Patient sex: F
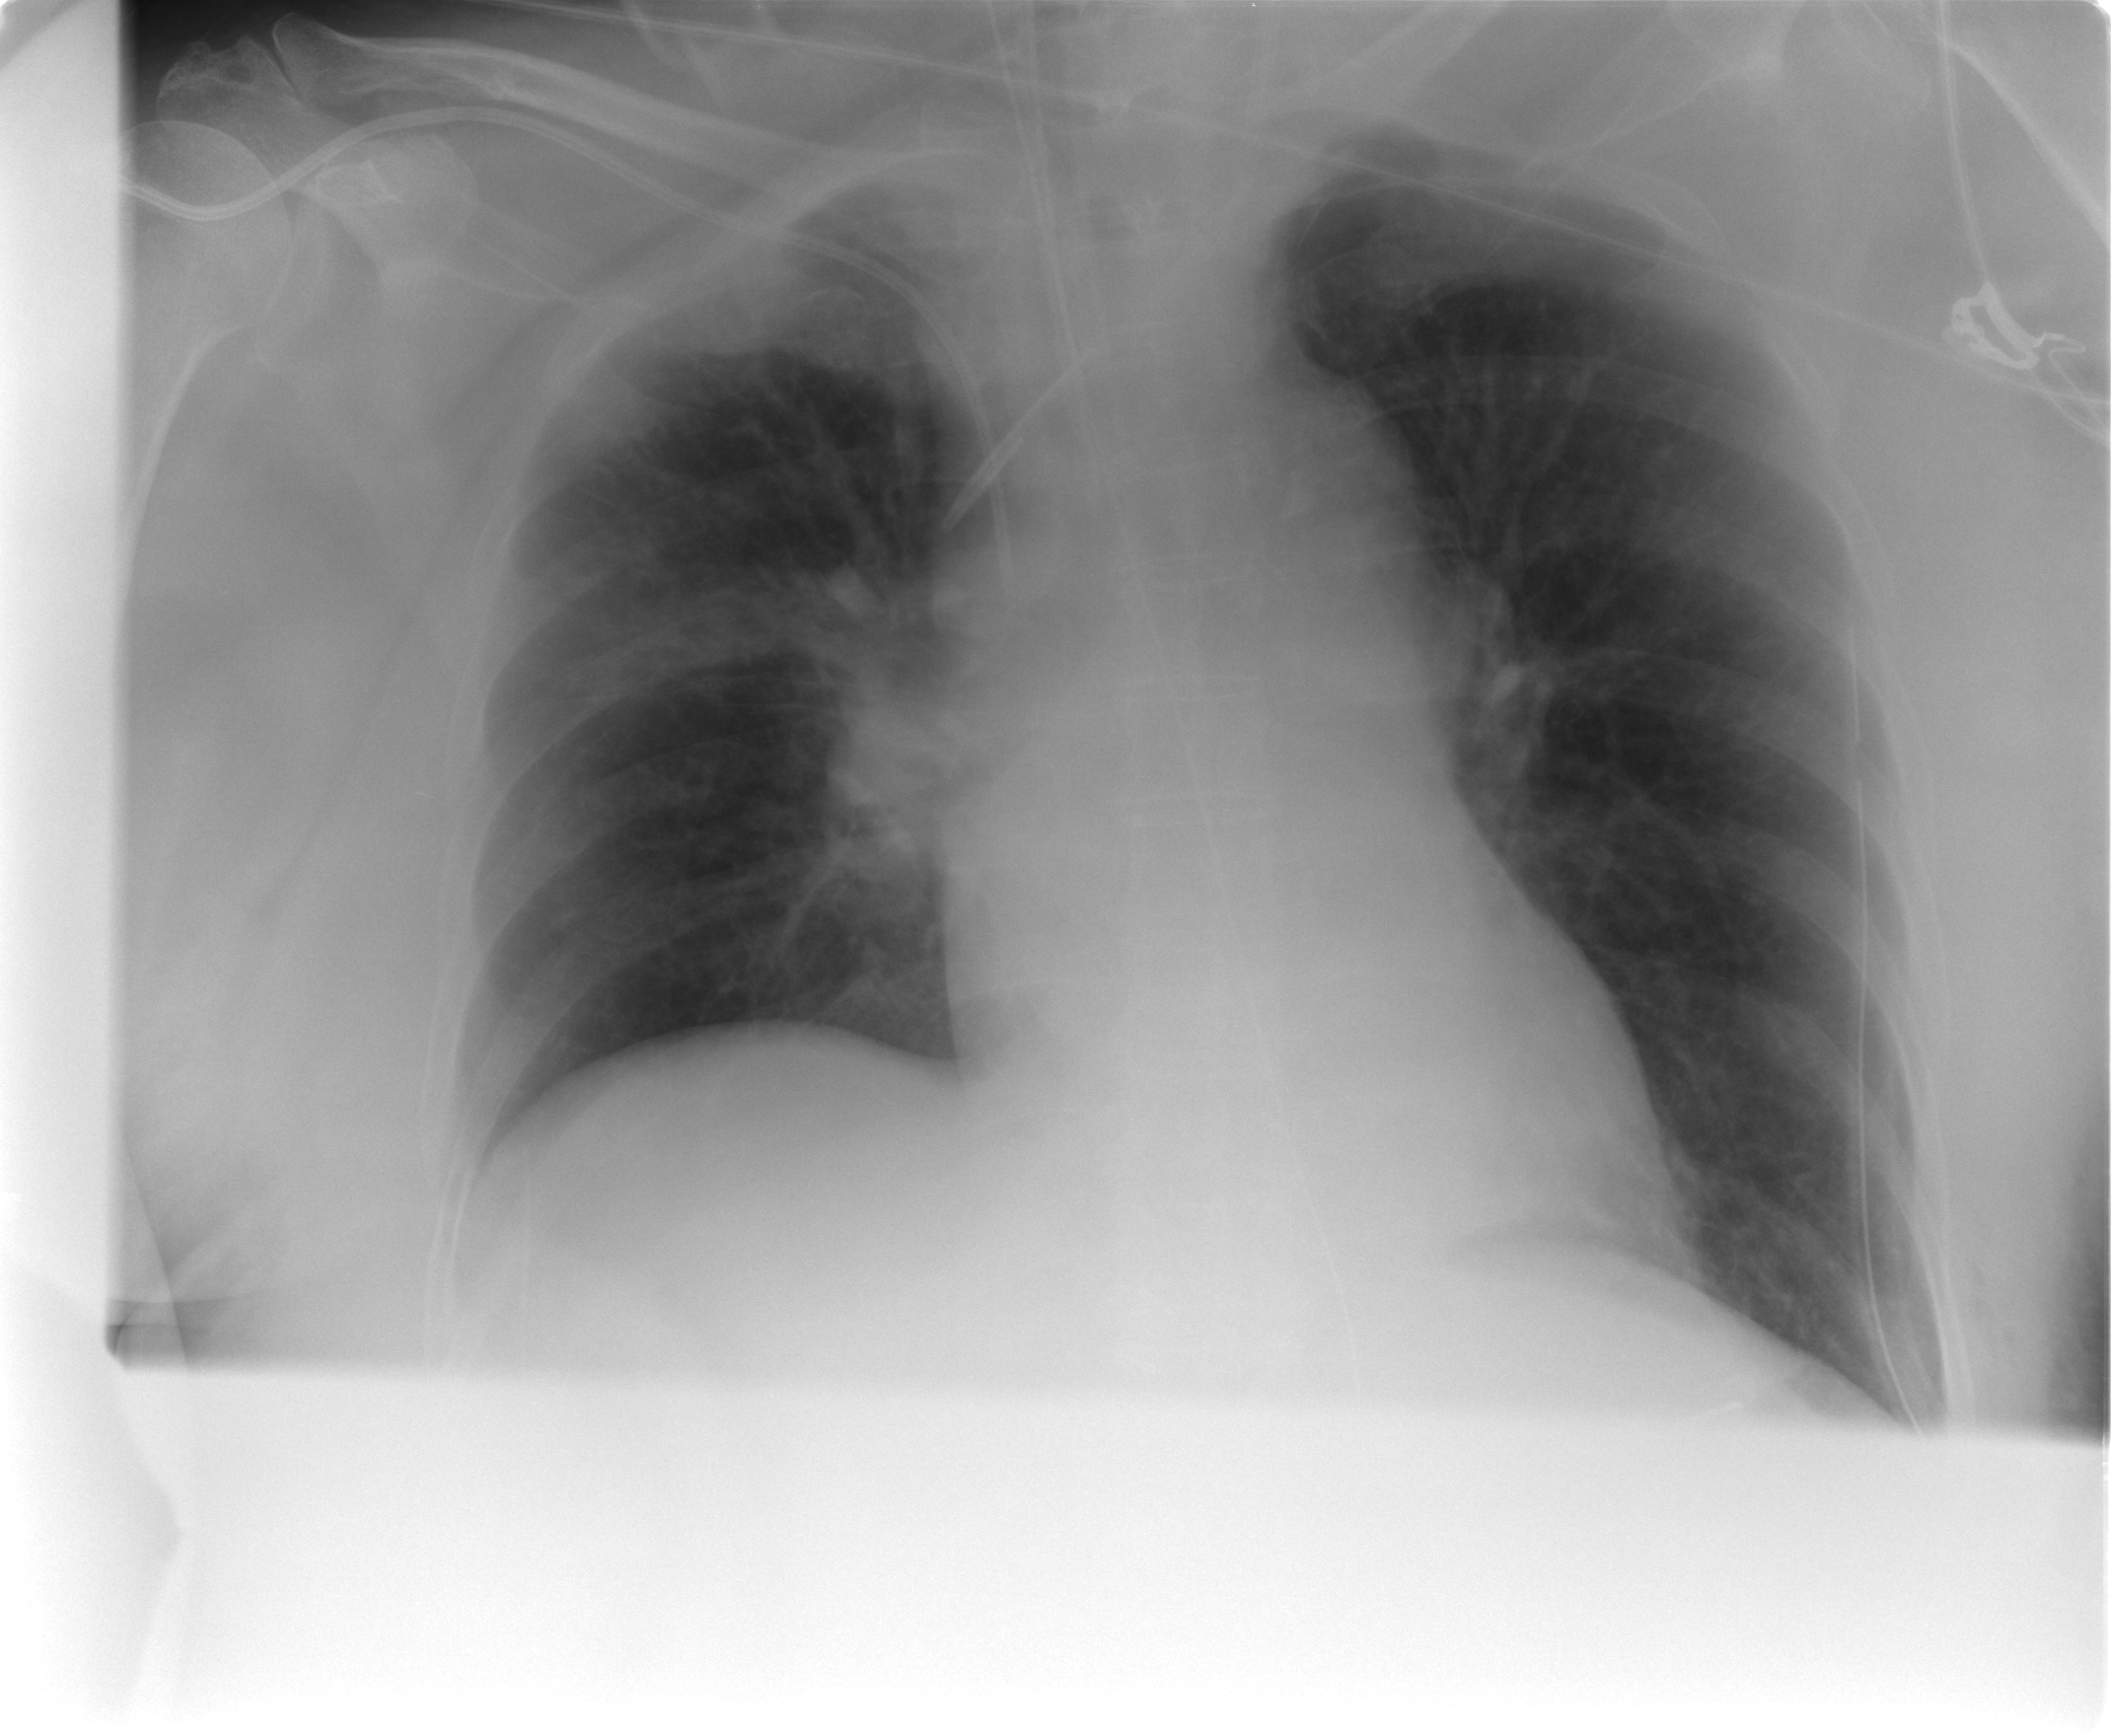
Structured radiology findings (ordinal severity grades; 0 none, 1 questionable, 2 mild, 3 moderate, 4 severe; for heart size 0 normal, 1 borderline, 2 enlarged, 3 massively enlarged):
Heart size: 0
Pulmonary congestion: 2
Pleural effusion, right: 0
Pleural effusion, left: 0
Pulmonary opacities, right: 0
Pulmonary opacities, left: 0
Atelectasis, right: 1
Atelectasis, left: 0